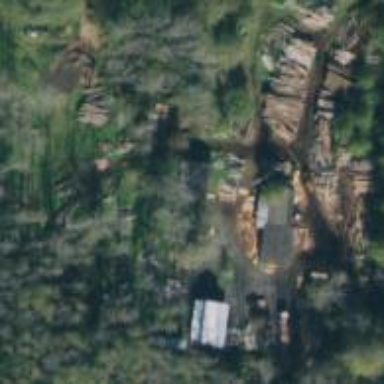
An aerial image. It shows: Building used as sawmill.